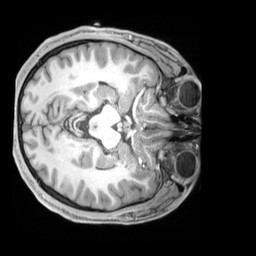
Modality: T1w
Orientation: axial
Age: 21
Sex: male
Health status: ill
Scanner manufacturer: siemens
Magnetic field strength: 3 T
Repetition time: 2.2 s
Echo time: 0.00218 s